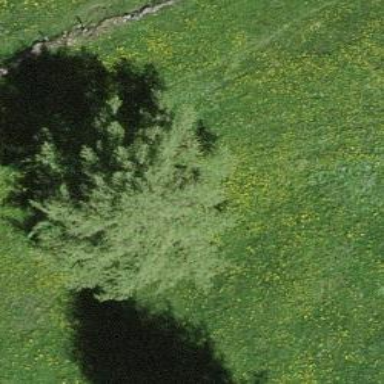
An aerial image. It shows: Needle-leaved tree in its natural environment.